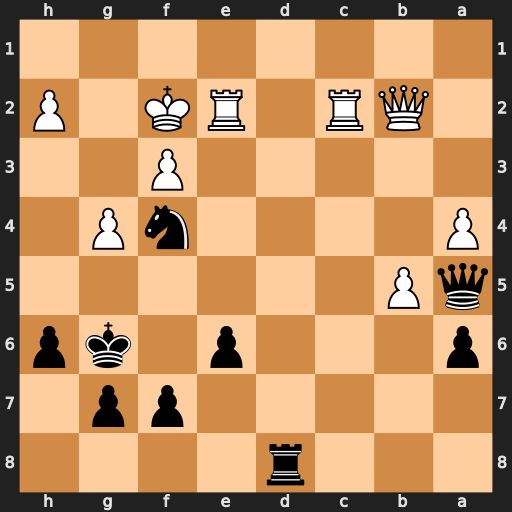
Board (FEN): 3r4/5pp1/p3p1kp/qP6/P4nP1/5P2/1QR1RK1P/8
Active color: b
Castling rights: -
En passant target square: -
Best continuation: Nd3+ Kg2 Nxb2